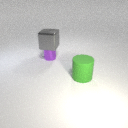
large gray metal cube above small purple metal cylinder